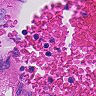
Metastatic tissue present: no